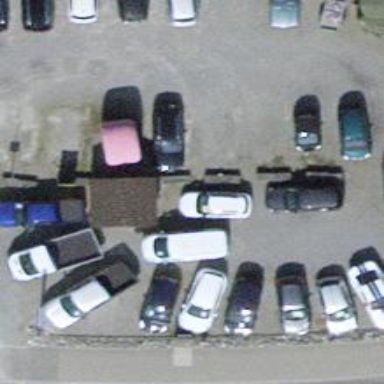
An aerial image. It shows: Shop that sells cars.